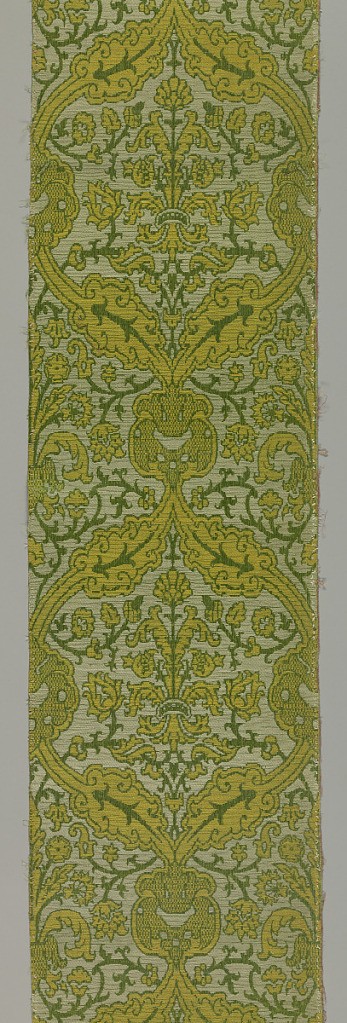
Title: strip of brocatelle
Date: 17th century
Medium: silk, linen Technique: lampas; combination of two structures, satin and plain weave
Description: Bands and leaves forming cartouches in green, yellow and white.